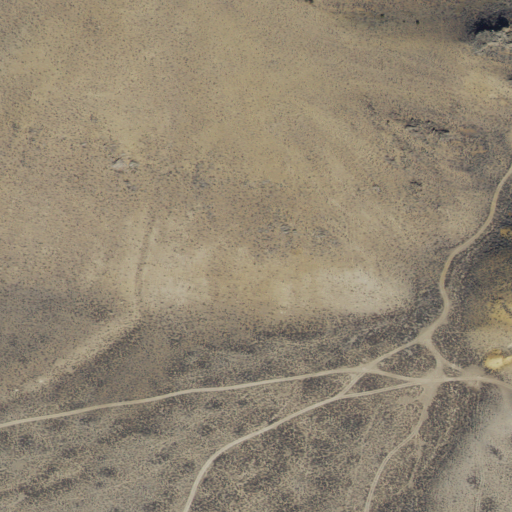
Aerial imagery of valley in Idaho named Thompson Gulch containing shrub and grassland